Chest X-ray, AP view. Patient: 51 years old, sex M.
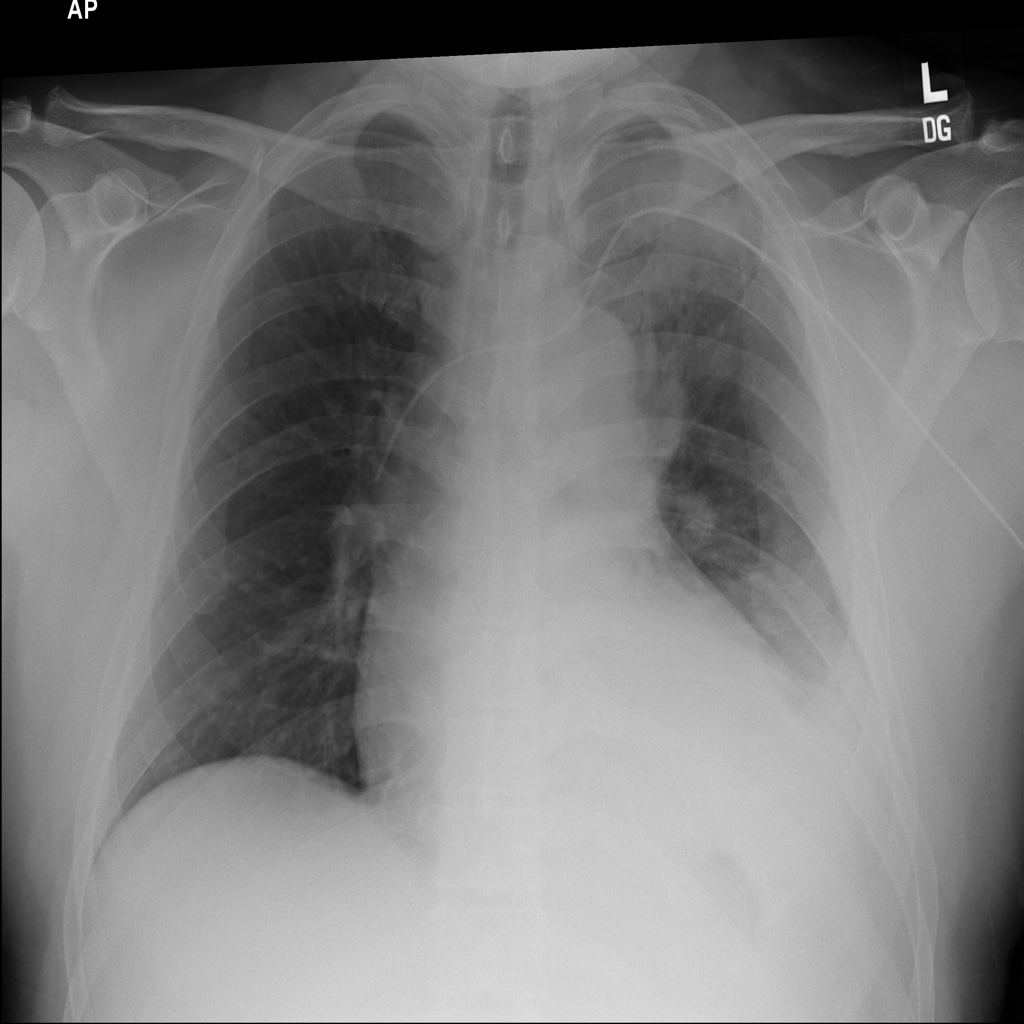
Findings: No Finding